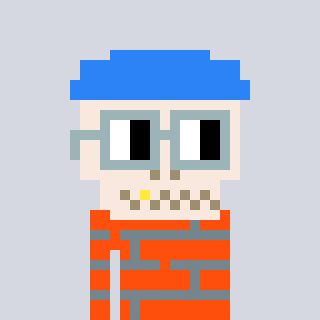
a pixel art character with square dark gray glasses, a skeleton-hat-shaped head and a orange-colored body on a cool background